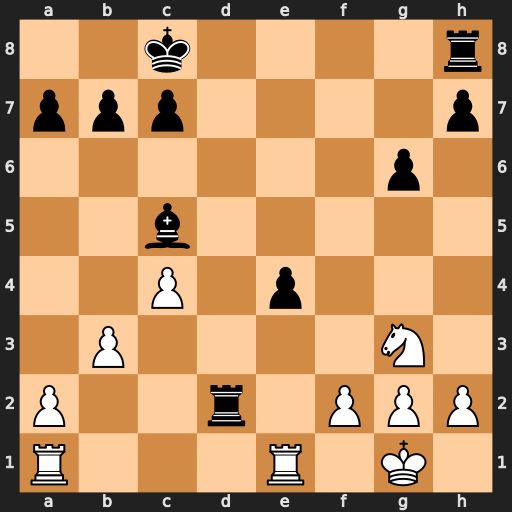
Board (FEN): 2k4r/ppp4p/6p1/2b5/2P1p3/1P4N1/P2r1PPP/R3R1K1
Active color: w
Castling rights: -
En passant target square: -
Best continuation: Nxe4 Bxf2+ Nxf2